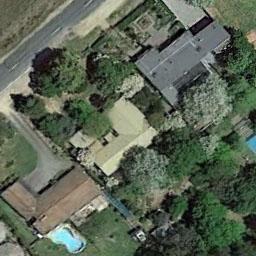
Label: medium_residential